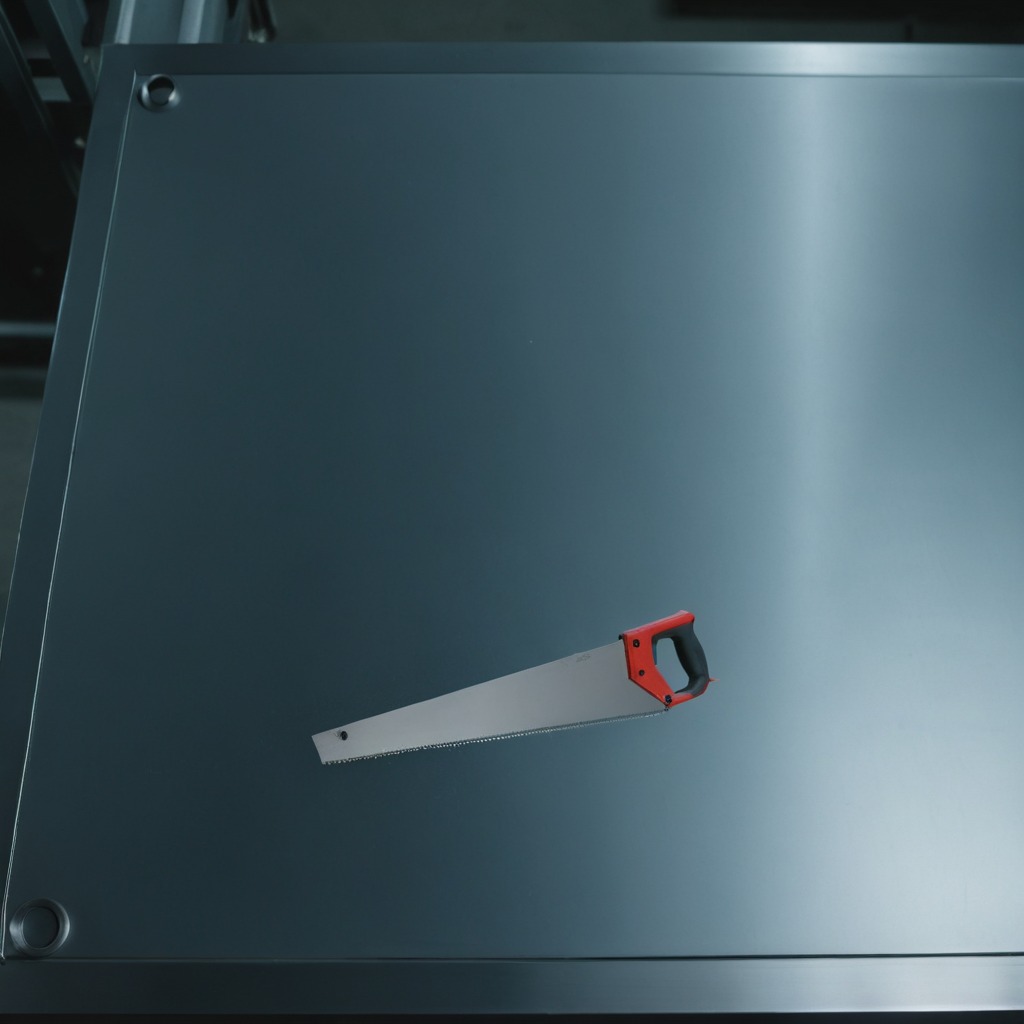
A handheld metal saw lies on the metal table.